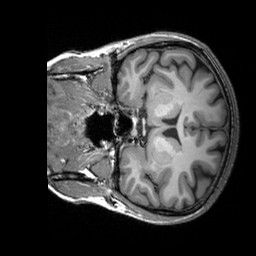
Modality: T1w
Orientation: coronal
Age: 34
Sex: female
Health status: healthy
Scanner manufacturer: siemens
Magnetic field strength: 3 T
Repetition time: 2.3 s
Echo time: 0.00303 s